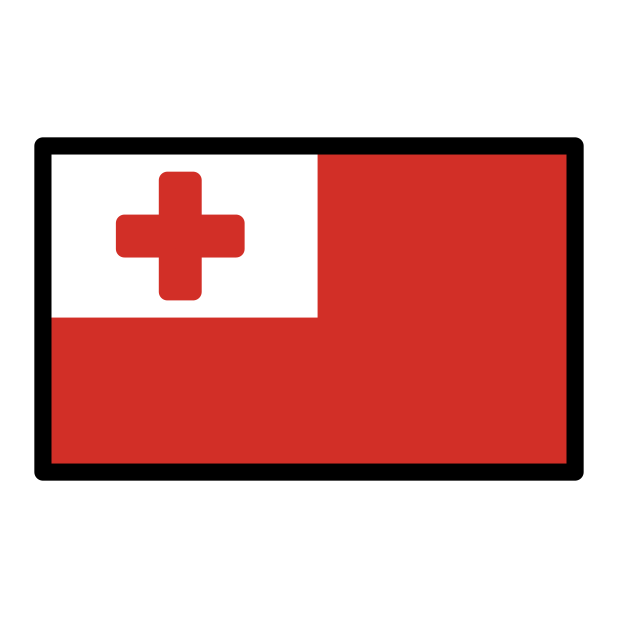
flag: Tonga